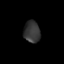
Tissue: lung
Cell type: Epithelial cells
Senescence score: 0.2324
Nuclear area (px): 348
Mean DAPI intensity: 53.037